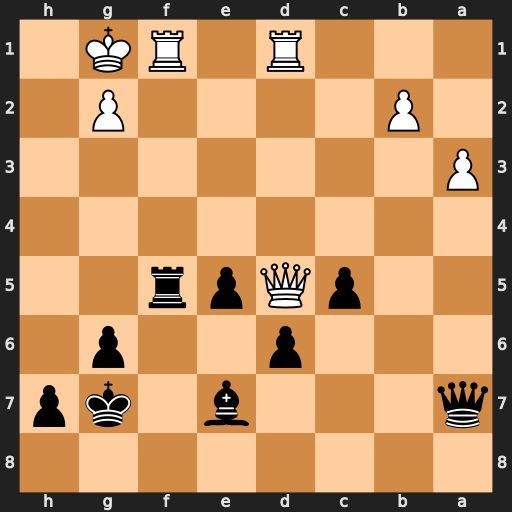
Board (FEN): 8/q3b1kp/3p2p1/2pQpr2/8/P7/1P4P1/3R1RK1
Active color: b
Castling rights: -
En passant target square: -
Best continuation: c4+ Kh2 Rh5+